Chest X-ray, PA view. Patient: 63 years old, sex M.
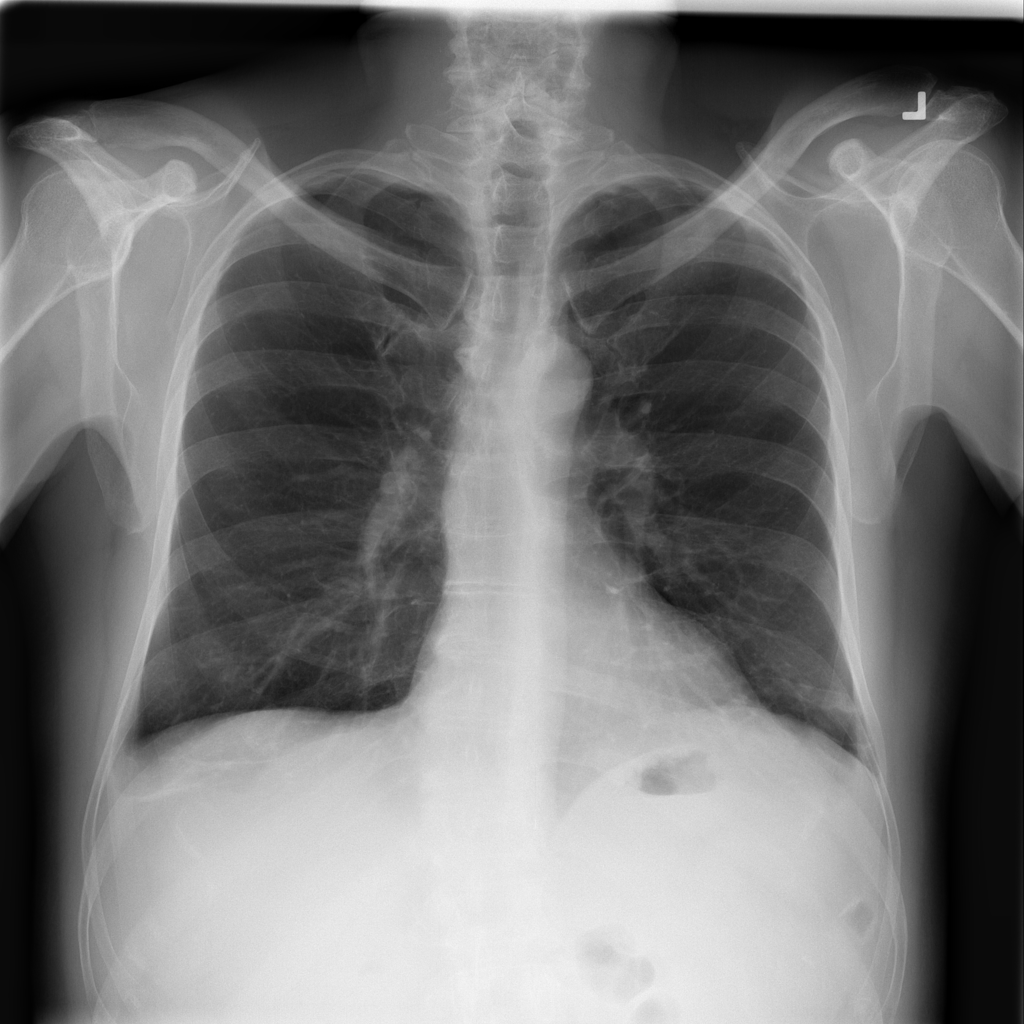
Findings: Effusion